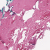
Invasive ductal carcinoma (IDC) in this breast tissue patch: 0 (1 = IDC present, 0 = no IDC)